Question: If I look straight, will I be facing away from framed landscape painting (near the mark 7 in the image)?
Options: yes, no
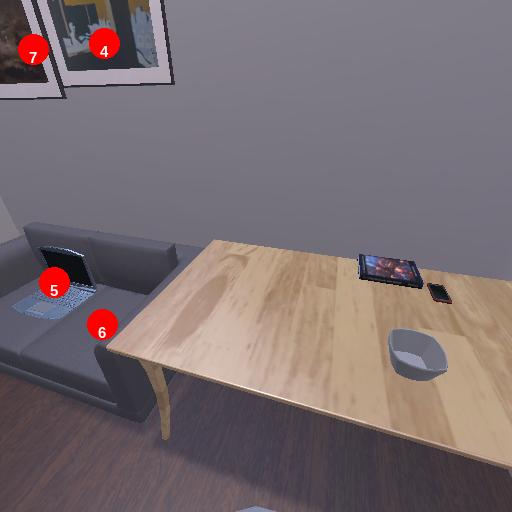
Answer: yes